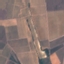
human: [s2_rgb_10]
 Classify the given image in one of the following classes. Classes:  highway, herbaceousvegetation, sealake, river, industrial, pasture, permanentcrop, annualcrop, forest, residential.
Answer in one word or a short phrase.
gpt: PermanentCrop